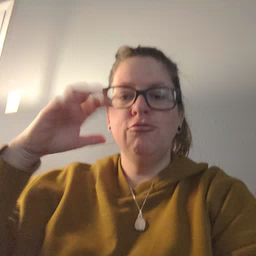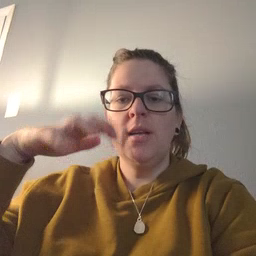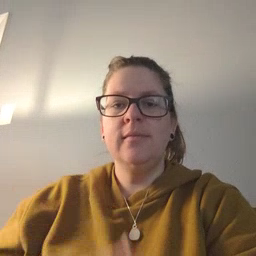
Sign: rain